Question: I have this awkward problem. I am using ASIHTTP framework in my other projects without any problem. I upgraded my XCode to 4.4 and started a new project with ASIHTTP. Imported the files, added '-fno-objc-arc' as usual, but I keep getting these strange messages even though, everything is set up properly. I even tried to copy-paste the whole project to a new one, but no help. I deleted any calls of those classes in my project, no imports, no includes etc. It gives me these errors simply because it is there...
I am targetting on iOS5(iPhone).
Anybody experiencing same thing?

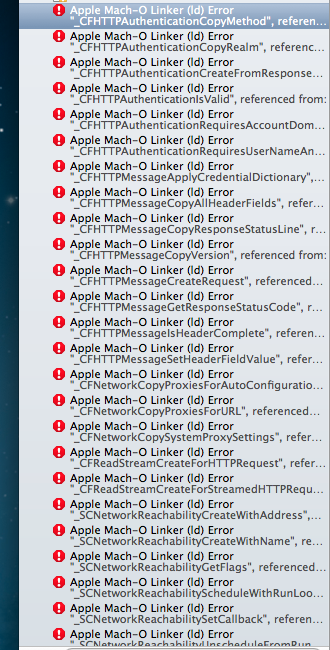
Answer: Make sure that 'CFNetwork' and 'SystemConfiguration' frameworks are linked to your app.